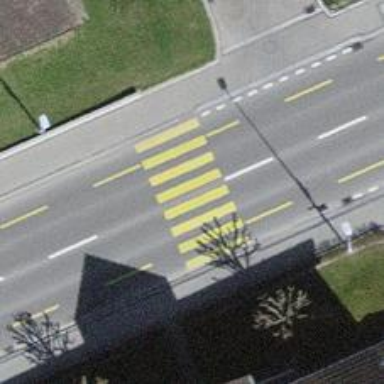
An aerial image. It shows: Uncontrolled zebra crossing on the road.